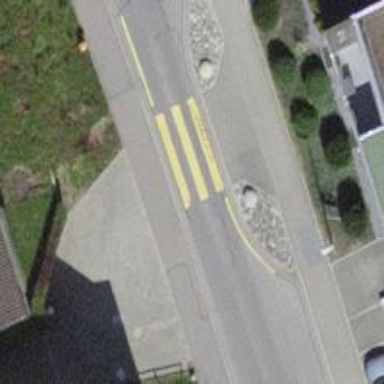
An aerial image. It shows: Uncontrolled zebra crossing with notable zebra markings.